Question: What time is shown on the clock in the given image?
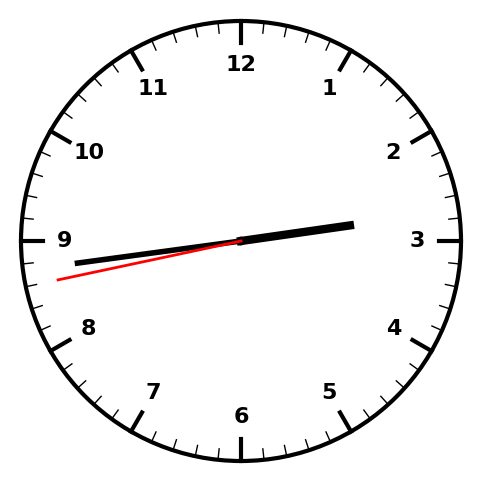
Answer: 02:43:43